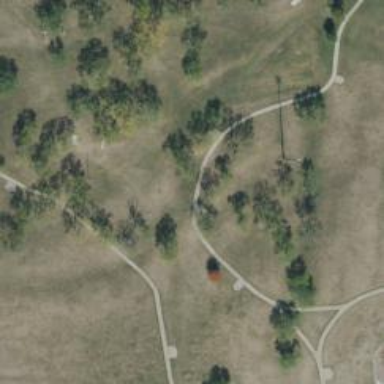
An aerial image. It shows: Disc golf hole.